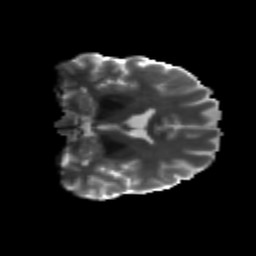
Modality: T2w
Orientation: coronal
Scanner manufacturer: siemens
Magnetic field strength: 3 T
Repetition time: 4.16 s
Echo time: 0.0806 s